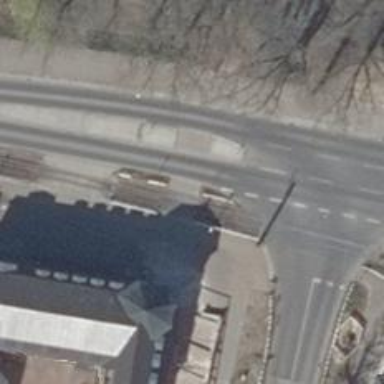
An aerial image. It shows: Unmarked crossing with traffic island.